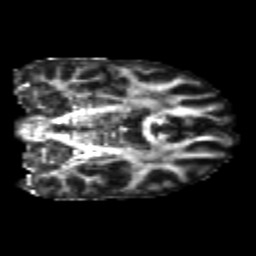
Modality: FA
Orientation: coronal
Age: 20
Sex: male
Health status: healthy
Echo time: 0.074 s